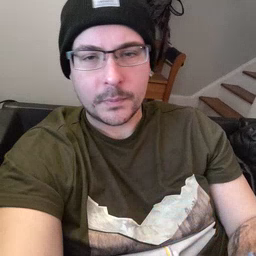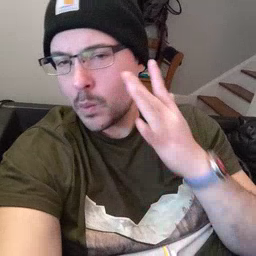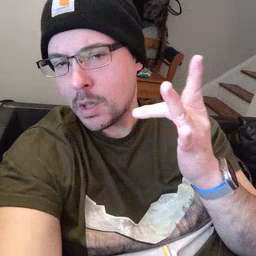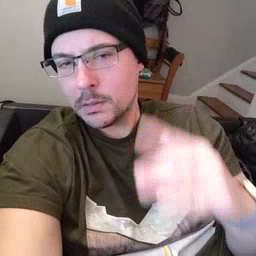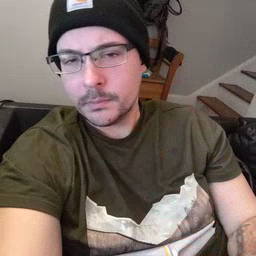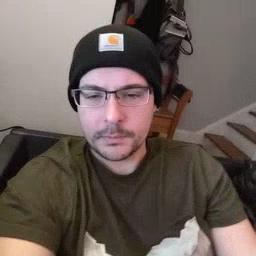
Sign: why